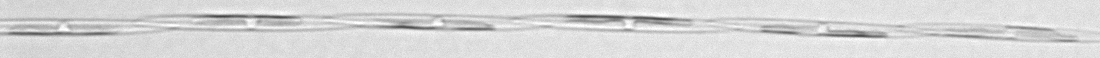
Label: Pseudo-nitzschia